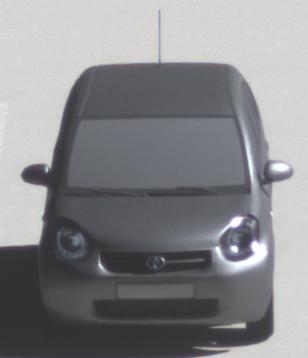
Make: Toyota
Model: Passo
Detailed model: Toyota Passo X Yururi
Model produced from: 2010
Model produced until: 2016
Doors: 5
Color: gray
Road condition: dry road
Daytime: morning or afternoon
Contrast: high contrast